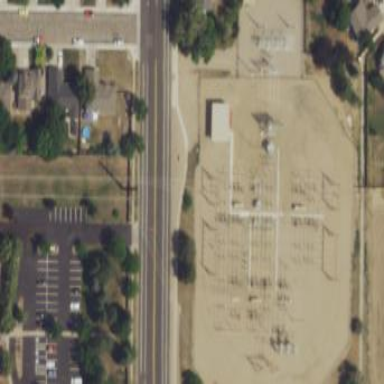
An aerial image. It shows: Outdoor distribution power substation.